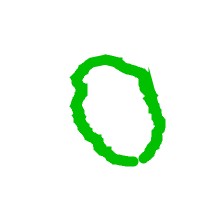
Shape: circle